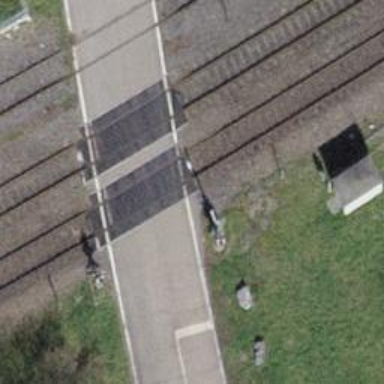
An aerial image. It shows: Railway level crossing.